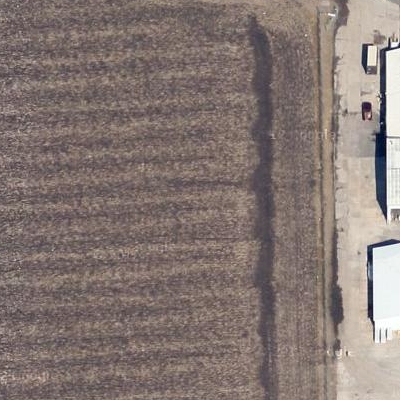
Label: Field